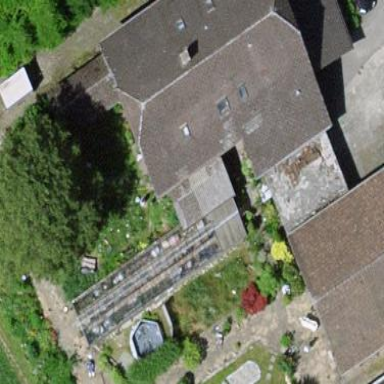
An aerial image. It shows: Greenhouse.